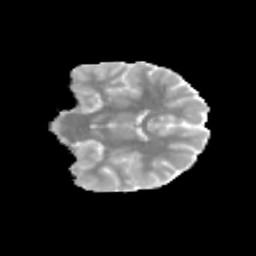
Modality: MD
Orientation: coronal
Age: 9
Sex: male
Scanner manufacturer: siemens
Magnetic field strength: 3 T
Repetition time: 3.8 s
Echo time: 0.07 s